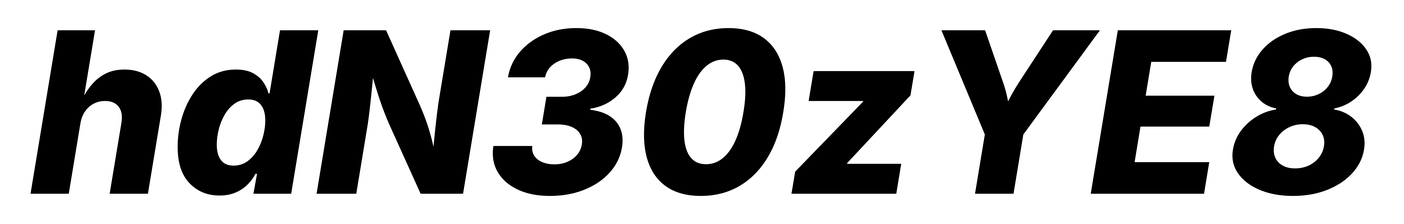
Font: Inter-Italic_ExtraBold_Italic